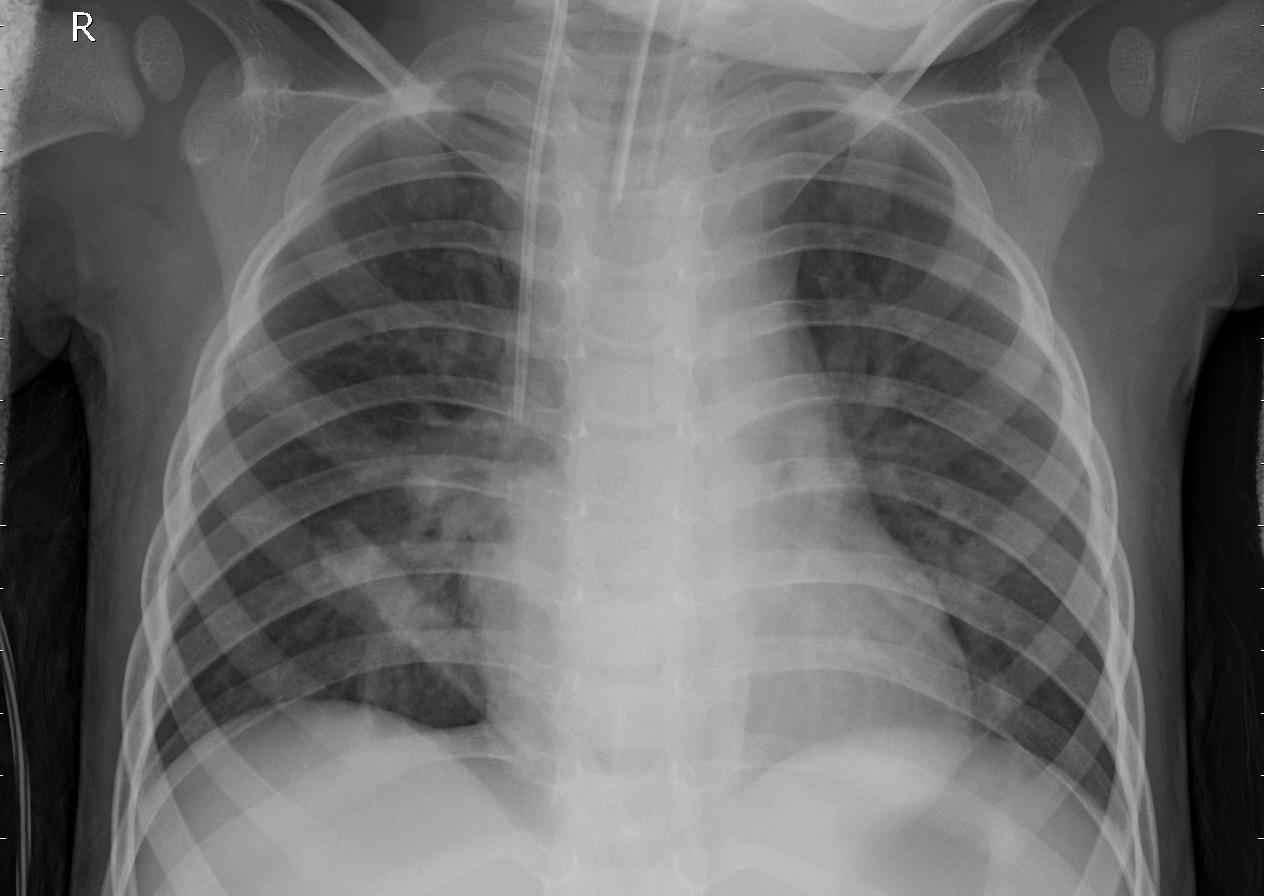
Diagnosis: PNEUMONIA